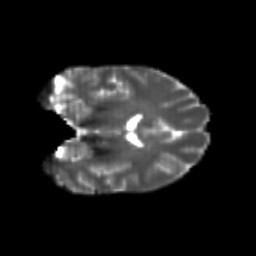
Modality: T2w
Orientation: coronal
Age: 26
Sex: female
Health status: healthy
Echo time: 0.074 s